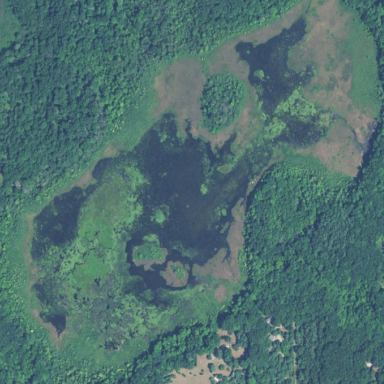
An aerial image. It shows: Pond with natural water.